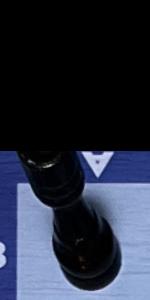
Label: Rook_Black